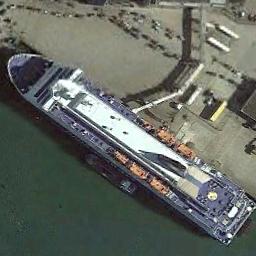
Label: ship